Brain MRI, t1w sequence, axial 2D slice.
Patient: age 50, sex F, weight 78 kg, height 1.78 m
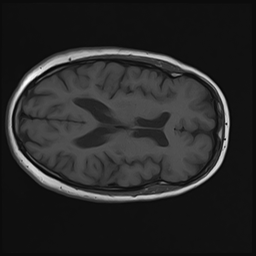